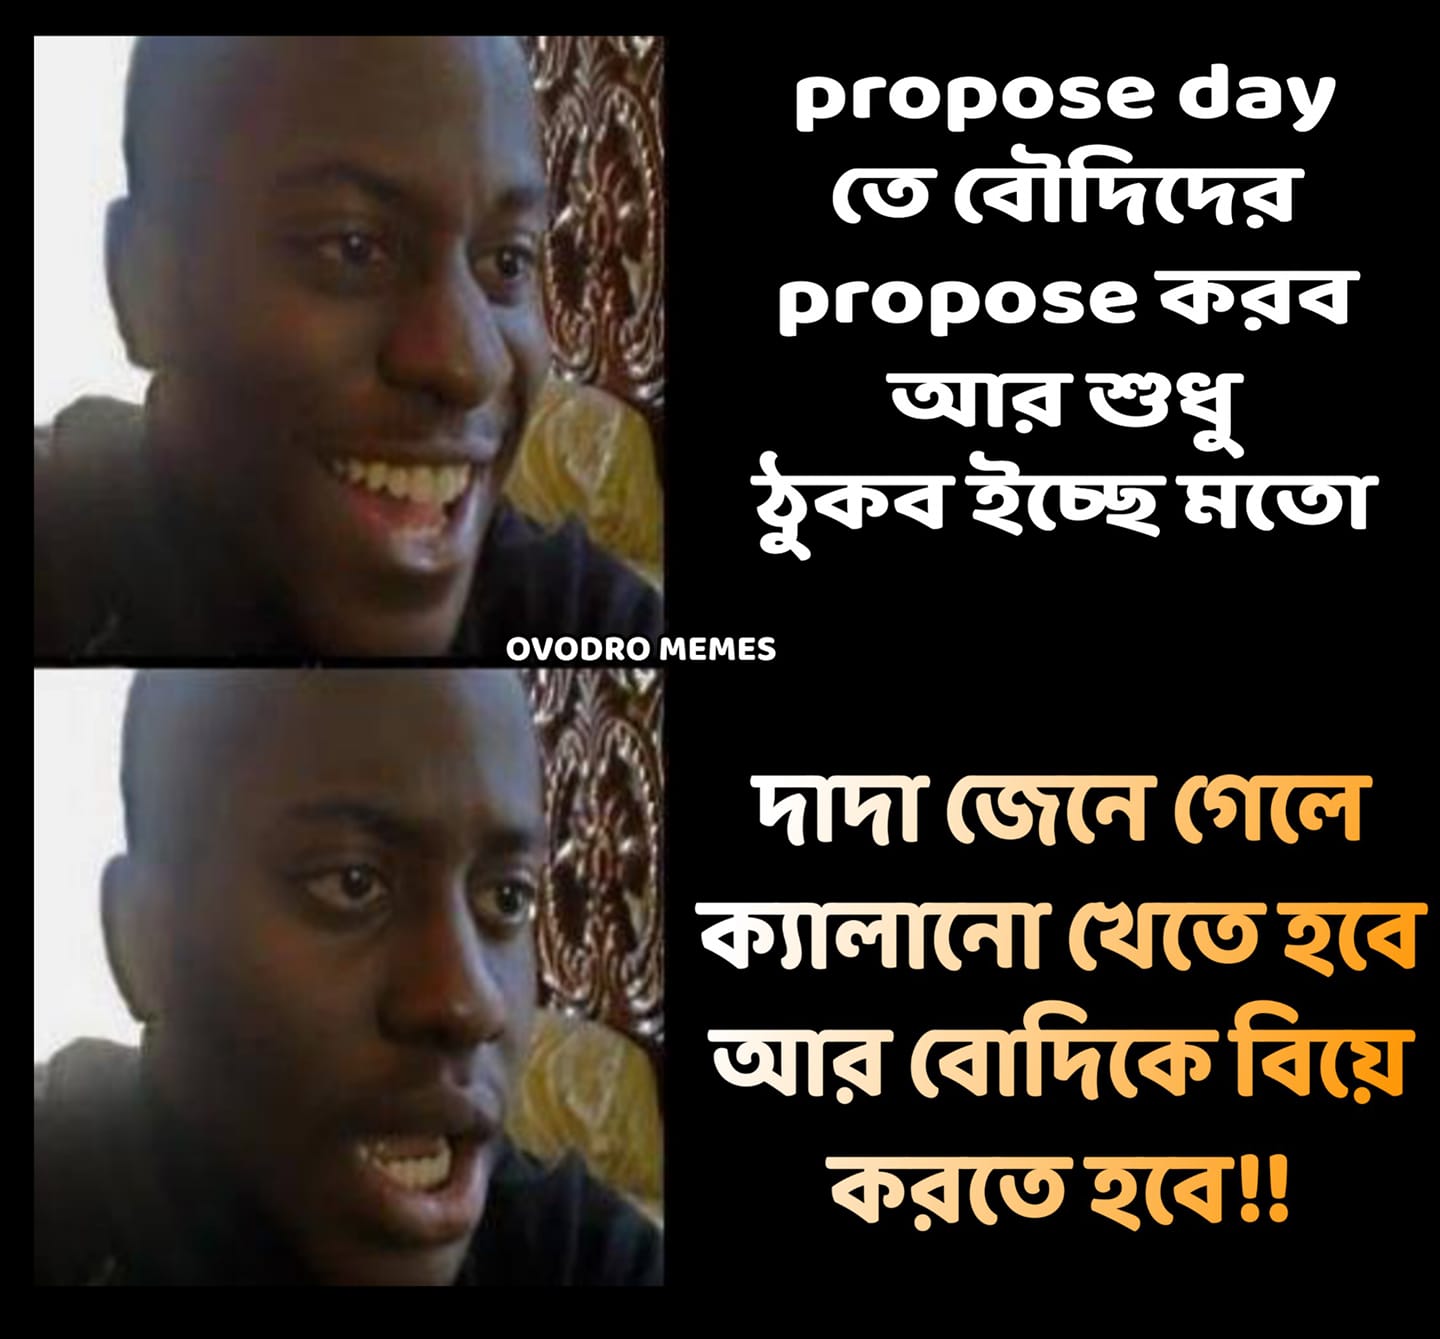
Caption: propose day তে বৌদিদের propose করব আর শুধু ঠুকব ইচ্ছে মতো    দাদা জেনে গেলে ক্যালানো খেতে হবে আর বোদিকে বিয়ে করতে হবে !!
Label: hate